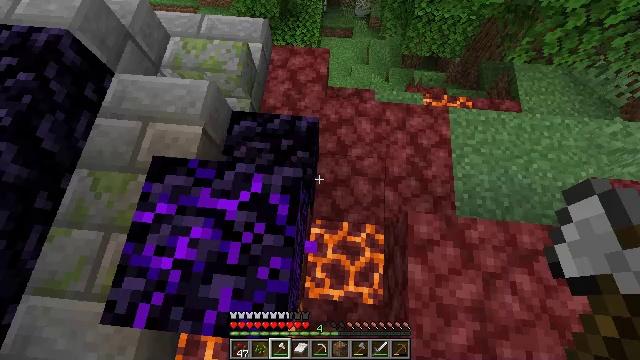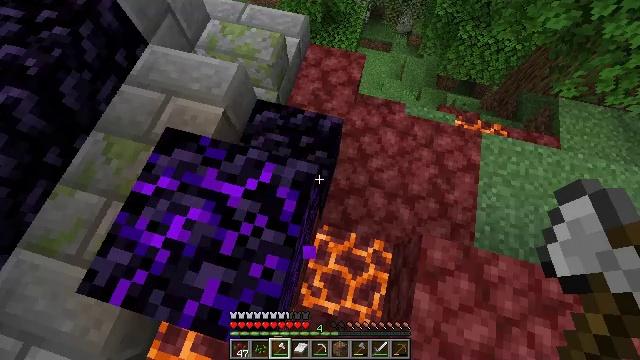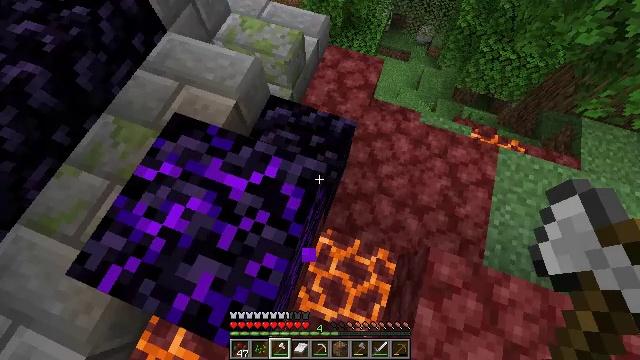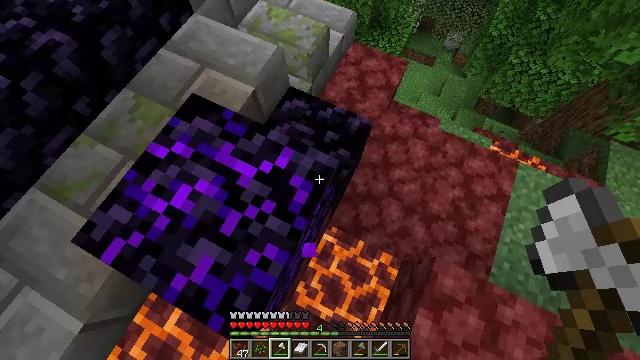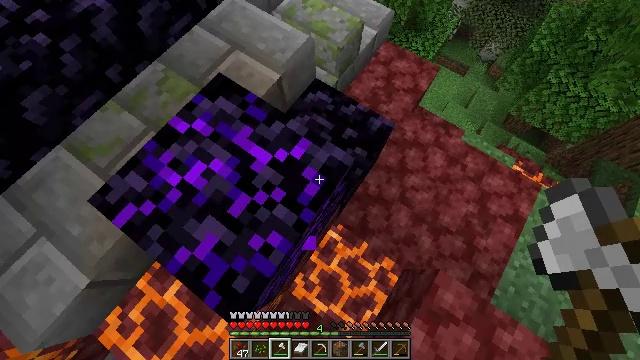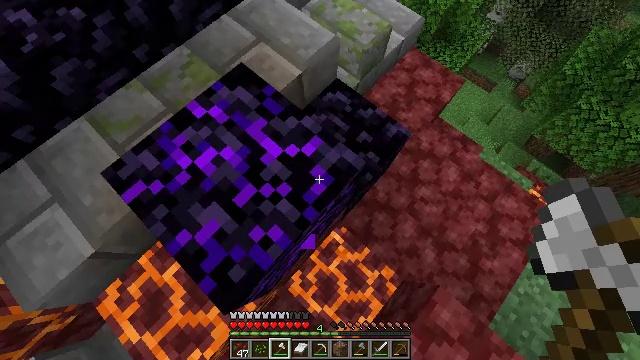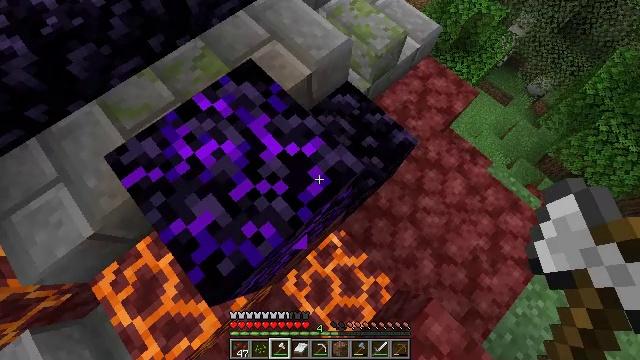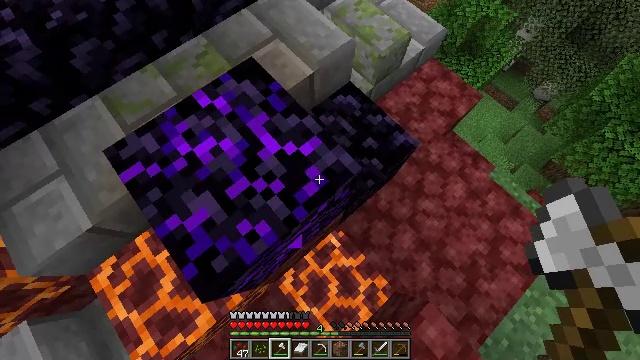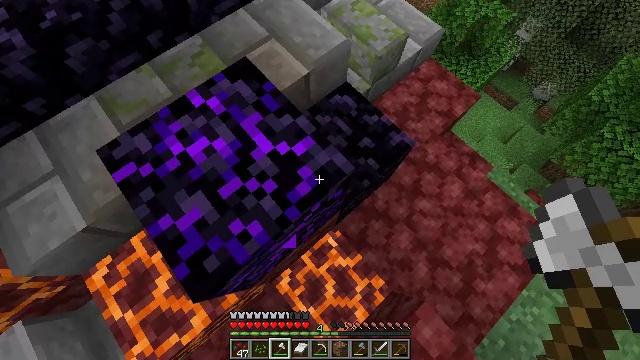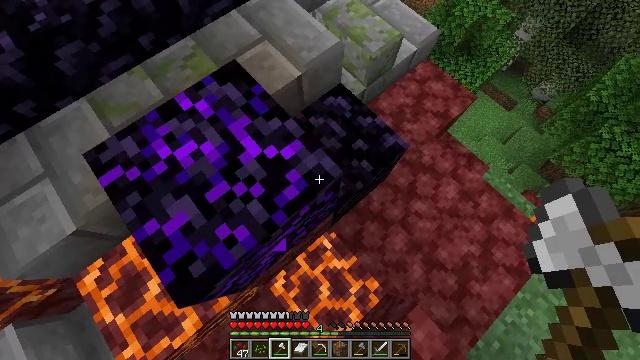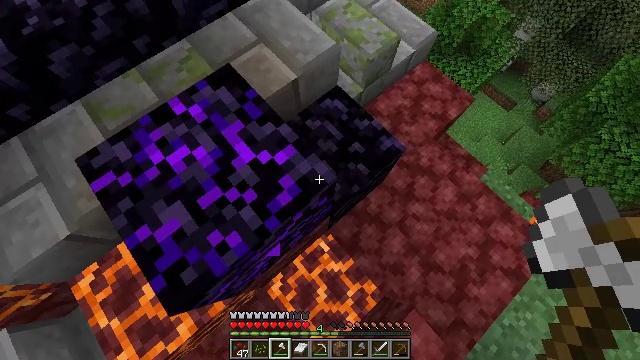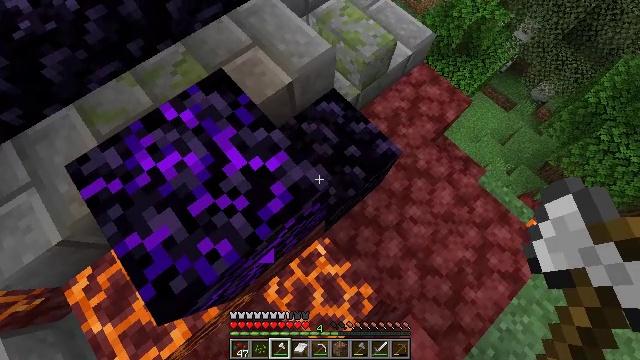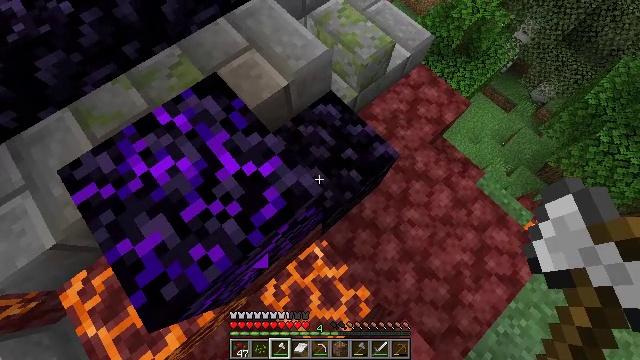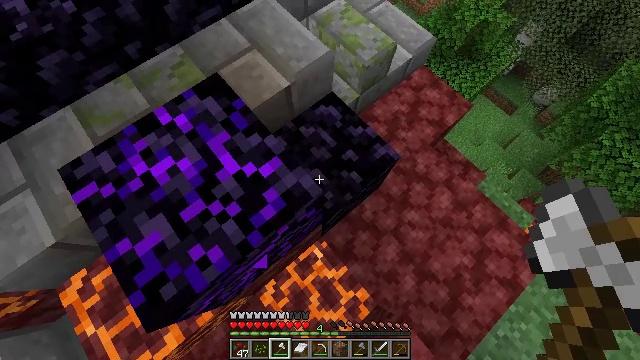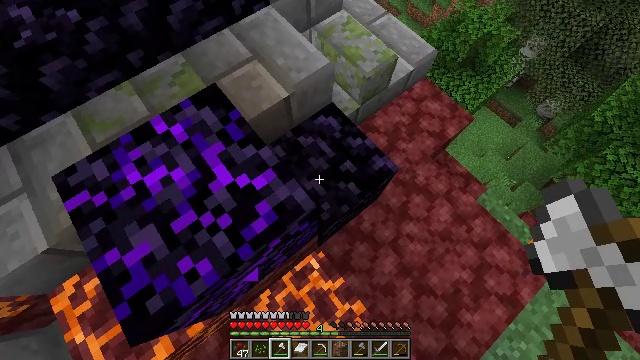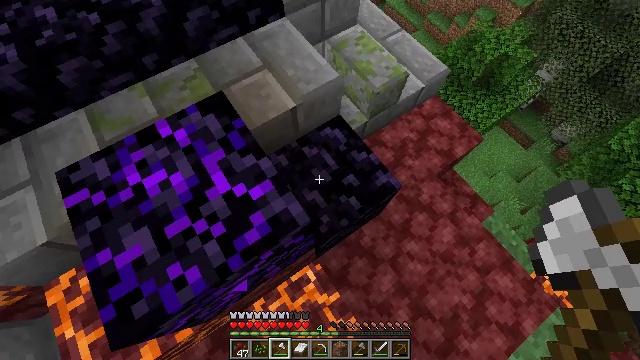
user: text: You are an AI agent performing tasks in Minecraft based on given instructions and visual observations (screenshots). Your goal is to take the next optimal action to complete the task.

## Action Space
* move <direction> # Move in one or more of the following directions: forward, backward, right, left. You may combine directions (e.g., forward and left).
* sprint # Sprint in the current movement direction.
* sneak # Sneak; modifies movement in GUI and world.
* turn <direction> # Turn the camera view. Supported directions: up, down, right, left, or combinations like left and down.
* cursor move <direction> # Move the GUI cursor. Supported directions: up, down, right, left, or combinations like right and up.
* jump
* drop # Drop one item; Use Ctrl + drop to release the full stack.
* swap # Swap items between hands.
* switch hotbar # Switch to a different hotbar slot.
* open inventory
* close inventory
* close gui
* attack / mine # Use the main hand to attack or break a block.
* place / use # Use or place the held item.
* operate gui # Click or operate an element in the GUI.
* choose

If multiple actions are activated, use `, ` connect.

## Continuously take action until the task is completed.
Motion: motion action
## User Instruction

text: Mine grass block from the ground.
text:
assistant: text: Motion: sneak, turn left and up
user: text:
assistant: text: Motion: sneak, turn left
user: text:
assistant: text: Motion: sneak, turn left
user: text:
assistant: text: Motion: sneak, turn left and down
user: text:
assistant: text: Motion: move right, sneak, turn left
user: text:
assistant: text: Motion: move right, sneak, turn left
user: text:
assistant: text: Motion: move right, sneak, turn left
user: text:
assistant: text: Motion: move right, sneak
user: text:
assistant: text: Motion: move right, sneak
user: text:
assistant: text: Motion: move right, sneak
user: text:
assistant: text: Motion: move right, sneak
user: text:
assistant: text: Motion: move right, sneak
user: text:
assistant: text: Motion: move right, sneak
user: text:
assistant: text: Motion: move forward and move right, sneak, turn left and up
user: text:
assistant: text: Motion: move forward and move right, sneak, turn left and up
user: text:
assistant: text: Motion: move forward and move right, sneak, turn left and up
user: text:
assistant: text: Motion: move forward and move right, sneak, turn left
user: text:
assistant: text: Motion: move forward and move right, sneak
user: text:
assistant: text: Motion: move forward and move right, sneak
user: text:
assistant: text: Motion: move forward and move right, sneak
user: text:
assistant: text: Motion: move forward and move right, sneak, turn up
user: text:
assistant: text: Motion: move forward and move right, sneak, turn right and up
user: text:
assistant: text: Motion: move forward and move right, sneak, turn right and up
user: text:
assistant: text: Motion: move forward and move right, sneak, turn right and up
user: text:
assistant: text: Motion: move forward and move right, sneak
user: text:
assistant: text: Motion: move forward and move right, sneak
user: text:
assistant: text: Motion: move forward and move right, sneak, turn left
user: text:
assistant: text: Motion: move forward and move right, sneak, turn left
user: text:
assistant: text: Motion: move forward and move right, sneak, turn left
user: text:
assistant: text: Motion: move forward and move right, sneak, turn left and up